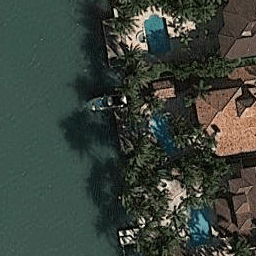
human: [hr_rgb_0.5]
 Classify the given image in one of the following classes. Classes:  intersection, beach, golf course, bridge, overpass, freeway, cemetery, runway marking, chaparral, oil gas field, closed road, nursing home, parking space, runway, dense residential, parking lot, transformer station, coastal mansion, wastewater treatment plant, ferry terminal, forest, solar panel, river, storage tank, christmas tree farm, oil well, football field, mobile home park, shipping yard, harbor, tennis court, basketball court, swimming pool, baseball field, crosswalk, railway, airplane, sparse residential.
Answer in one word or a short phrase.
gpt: coastal mansion